Question: I am using listview in my app.I am adding items to list with this line:
'''
conversationsAdapter.add(user);
'''
and this initializes list
'''
conversationsAdapter=new ArrayAdapter<JsonObject>(this,0) {
@Override
public View getView(int c_position,View c_convertView,ViewGroup c_parent) {
if (c_convertView == null) {
c_convertView=getLayoutInflater().inflate(R.layout.random_bars,null);
}
JsonObject user=getItem(c_position);
String name=user.get("name").getAsString();
String image_url="http://domain.com/photos/profile/thumb/"+user.get("photo").getAsString();
TextView nameView=(TextView)c_convertView.findViewById(R.id.tweet);
nameView.setText(name);
ImageView imageView=(ImageView)c_convertView.findViewById(R.id.image);
Ion.with(imageView)
.placeholder(R.drawable.twitter)
.load(image_url);
return c_convertView;
}
};
ListView conversationsListView = (ListView)findViewById(R.id.conversationList);
conversationsListView.setAdapter(conversationsAdapter);
conversationsListView.setOnItemClickListener(new AdapterView.OnItemClickListener() {
@Override
public void onItemClick(AdapterView<?> parent, View view,
int position, long id) {
startChat(conversationsAdapter.getItem(position));
}
});
'''
My list view is looking like this:

I want to update an item in the list.How can I do this ?
Example:We can write a method like: 'changeName' when this method calls,method sets name "Tolgay Toklar" to "Tolgay Toklar Test" so I want to update custom listview item attributes.
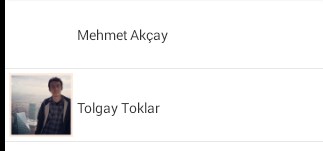
Answer: I totally disagree with tyczj. You never want to externally modify an ArrayAdapter's list and yes it's possible to update just an individual item. Lets start with updating an individual item.
You can just invoke 'getItem()' and directly modify the object and call 'notifyDataSetChanged()'. Example:
'''
JSONObject object = conversationAdapter.getItem(position);
object.put("name", data);
conversationAdapter.notifyDataSetChanged();
'''
Why does this work? Because the adapter will feed you the same object reference used internally, allowing you to modify it and update the adapter. No problem. Of course, I'd recommend instead building your own custom adapter to perform this directly on the adapter's internal list. As an alternative, I highly recommend using the <URL> instead. It already provides that ability for you while fixing some other major bugs with Android's ArrayAdapter.
So why is tyczj wrong about modifying the external list? Simple. There's guarantee that your external list is the same as the adapters. Once you perform a filter on the ArrayAdapter, your external list and the adapters are no longer the same. You can get into a dangerous scenario where index 5 no longer represents position 5 in the adapter because you later added an item to the adapter. I suggest reading <URL> for a little more insight.
Lets say you create a List of objects to pass into an ArrayAdapter. Eg:
'''
List<Data> mList = new ArrayList<Data>();
//...Load list with data
ArrayAdapter<Data> adapter = new ArrayAdapter<Data>(context, resource, mList);
mListView.setAdapter(adapter);
'''
So far so good. You have your external list, you have an adapter instantiated with it and assigned to listview. Now lets say at some later point, the adapter is filtered and cleared.
'''
adapter.filter("test");
//...later cleared
adapter.filter("");
'''
Now at this point 'mList' is the same as the adapter. So if the adapter is modified:
'''
adapter.add(newDataObject);
'''
You'll find that mList does not contain that new data object. Hence why external lists like this be dangerous as the filter creates a ArrayList instance. It won't continue to use your 'mList' referenced one. You could even try adding items to 'mList' at this point and it won't be reflected in the adapter.